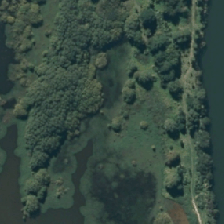
Land cover: herbaceous_freshwater_vege